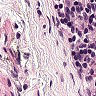
Metastatic tissue present: no